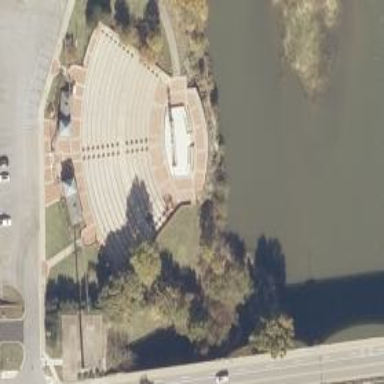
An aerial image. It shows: Theatre.